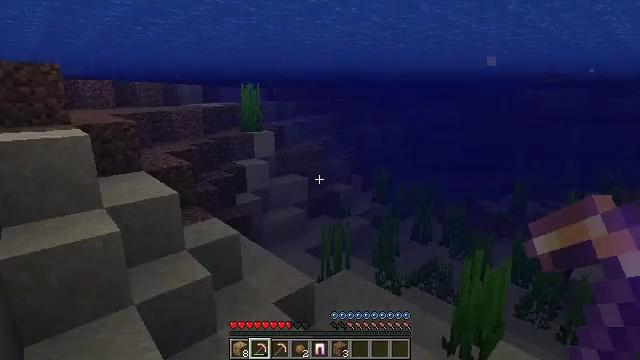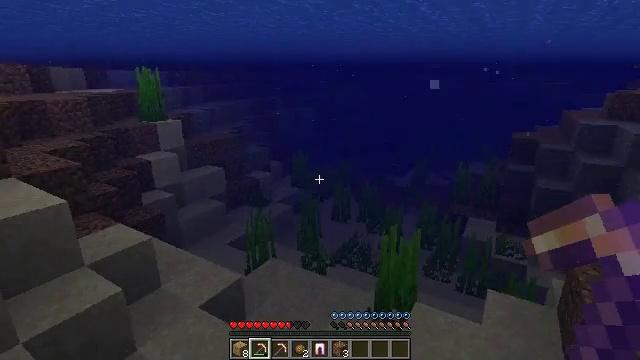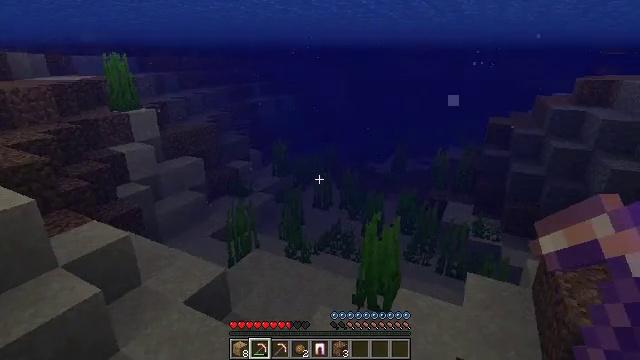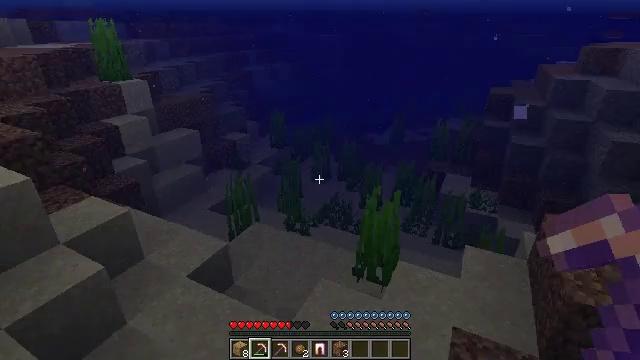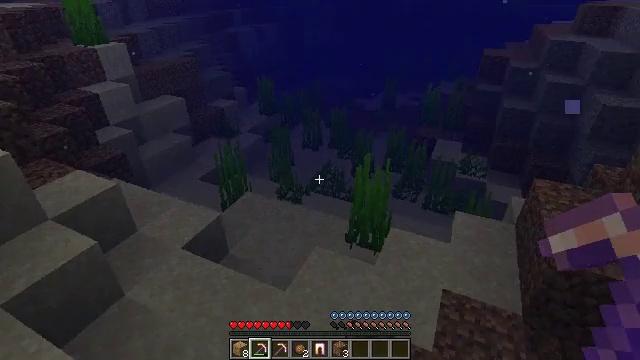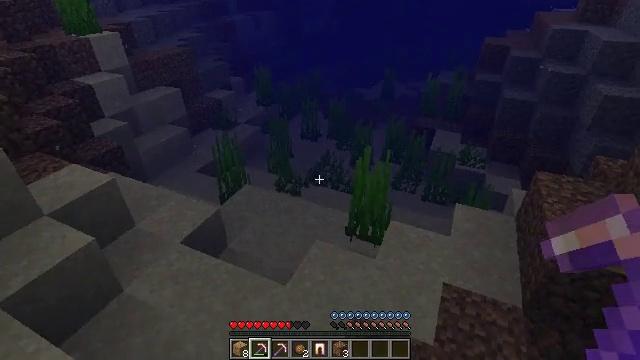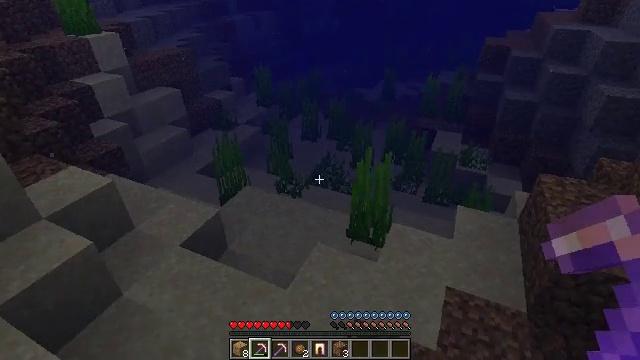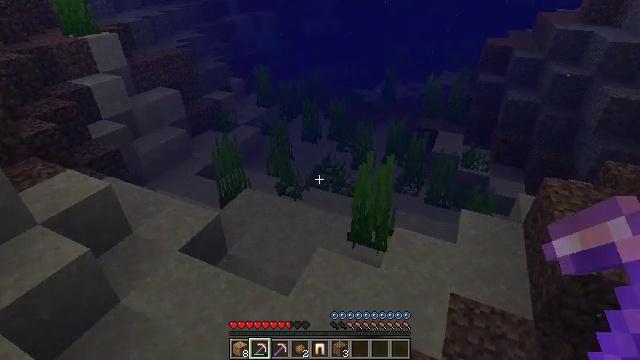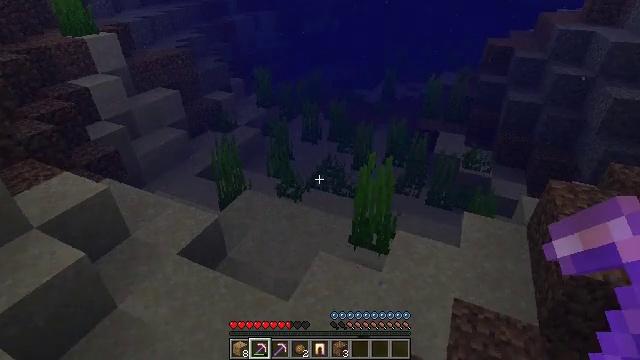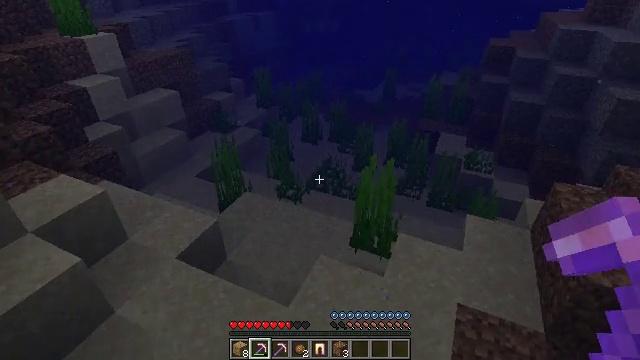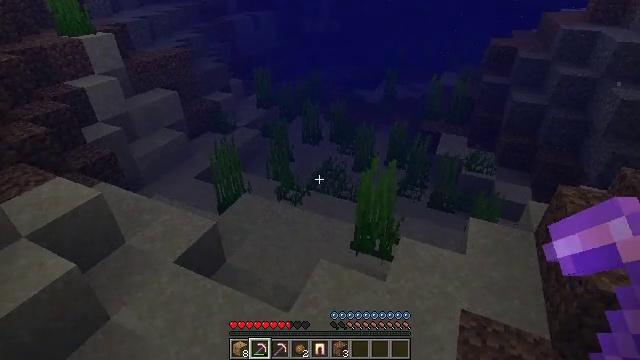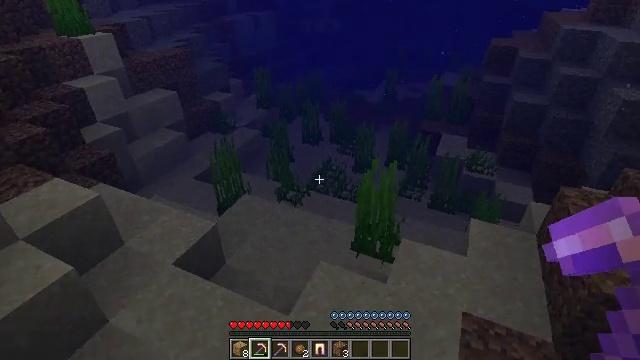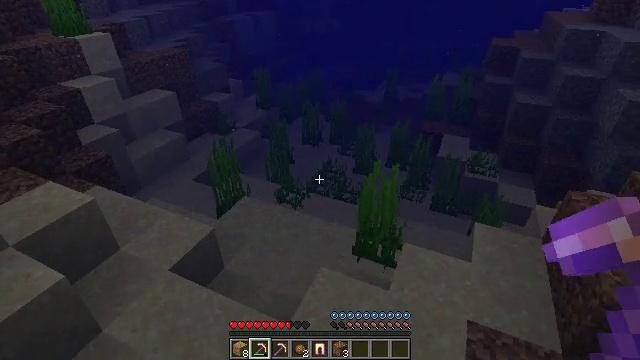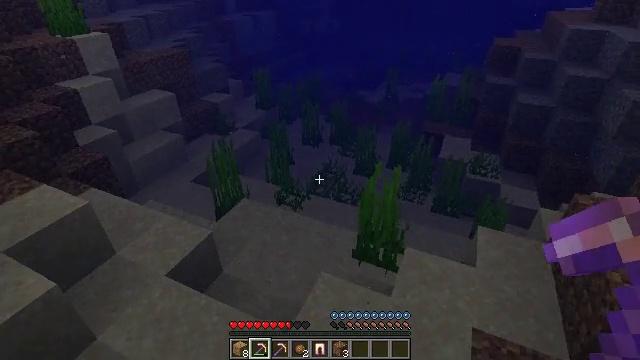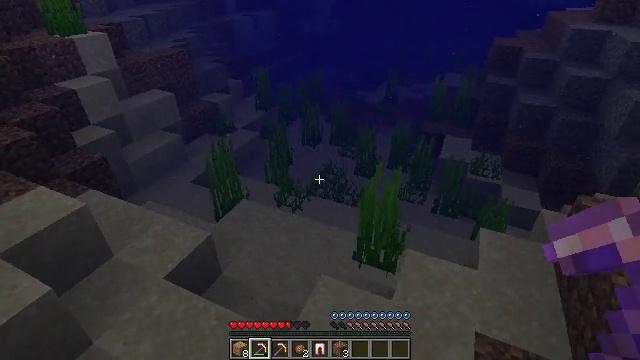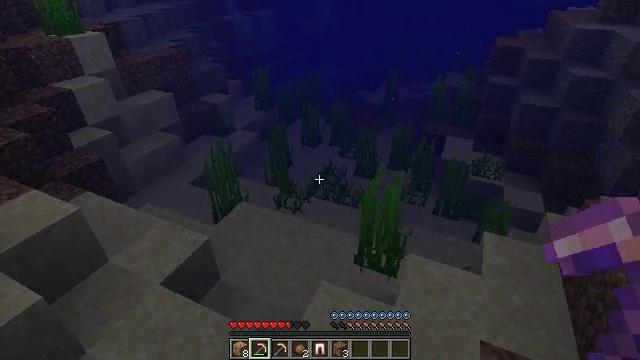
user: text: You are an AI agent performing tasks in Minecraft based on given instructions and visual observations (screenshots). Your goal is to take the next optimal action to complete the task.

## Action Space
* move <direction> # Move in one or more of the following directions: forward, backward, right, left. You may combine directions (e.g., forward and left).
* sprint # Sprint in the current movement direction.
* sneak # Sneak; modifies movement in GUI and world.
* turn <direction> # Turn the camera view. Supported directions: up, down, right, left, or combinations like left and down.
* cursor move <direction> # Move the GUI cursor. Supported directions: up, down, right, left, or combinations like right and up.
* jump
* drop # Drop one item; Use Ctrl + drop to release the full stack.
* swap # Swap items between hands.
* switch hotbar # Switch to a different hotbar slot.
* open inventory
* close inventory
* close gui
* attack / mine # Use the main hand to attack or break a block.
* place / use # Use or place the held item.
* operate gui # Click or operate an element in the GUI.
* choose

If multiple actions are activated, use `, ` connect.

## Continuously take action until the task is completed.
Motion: motion action
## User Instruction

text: Collect cobblestone blocks for construction.
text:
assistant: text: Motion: move forward, turn right and down
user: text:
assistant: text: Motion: turn right and down
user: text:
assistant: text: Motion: move forward, turn down
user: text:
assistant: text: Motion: move forward, turn right and down
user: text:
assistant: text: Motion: move forward, turn down
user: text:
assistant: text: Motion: move forward
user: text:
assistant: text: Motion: move forward
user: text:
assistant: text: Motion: move forward
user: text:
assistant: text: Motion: move forward
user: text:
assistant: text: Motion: move forward
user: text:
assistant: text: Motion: move forward
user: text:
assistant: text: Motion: move forward
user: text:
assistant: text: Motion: move forward
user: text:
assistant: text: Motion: move forward
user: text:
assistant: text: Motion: move forward
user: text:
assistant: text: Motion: move forward
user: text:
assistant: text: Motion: move forward
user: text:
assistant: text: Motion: move forward
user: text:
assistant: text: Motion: move forward
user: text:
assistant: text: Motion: move forward
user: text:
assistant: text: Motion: move forward
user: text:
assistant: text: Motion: move forward, turn left
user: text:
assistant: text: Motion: move forward, turn left and up, jump
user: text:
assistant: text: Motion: move forward, turn left and up, jump
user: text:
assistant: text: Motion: move forward, turn left and up, jump
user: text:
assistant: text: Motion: move forward, turn up, jump
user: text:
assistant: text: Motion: move forward, jump
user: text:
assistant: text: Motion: move forward, jump
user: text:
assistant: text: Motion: move forward, jump
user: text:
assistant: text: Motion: move forward, jump